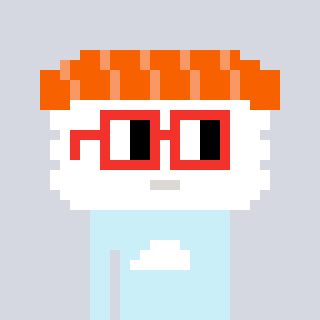
a pixel art character with square red glasses, a nigiri-shaped head and a cold-colored body on a cool background